Question: Could someone explain exercise 27 of learn python the hard way to me?
Here is an image showing the section i don't understand.

Is it saying that assuming the left column of the table is true, is the answer true?
eg if x = y is not false, is x=y true? yes.
but then.. if x = y is false and true, is x=y true? no??
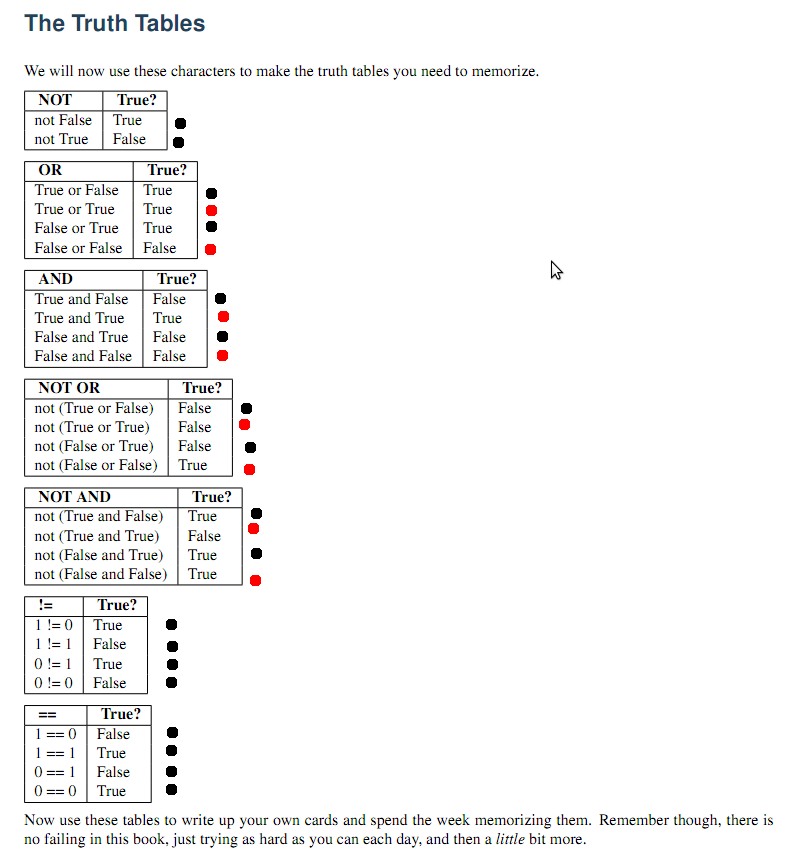
Answer: For each table, if you enter (expression in left-hand column) the result is (corresponding value in right-hand column); the table header shows the operator being explained. So, for example, if you enter "not True" as an expression, the result will be False.
Geeze Louise - look, it's really simple. For example, the AND operator table:
'''
If a is True and b is True, then a AND b is True
If a is True and b is False, then a AND b is False
If a is False and b is True, then a AND b is False
If a is False and b is False, then a AND b is False
'''
This is all the table is trying to tell you - this is how the AND operator works. It takes two true-or-false values and returns a result based on how they combine. The table lists every possible combination of inputs and the result for each - it completely describes everything the operator can do. That's ALL it's trying to say.
Similarly for the other operators:
'''
NOT is "the opposite of": if a is False, then Not a is True
AND is true if "both of" a and b are true
OR is true if "at least one of" a or b is true
== is "equal to", true if a and b have the same value
!= is "not equal to", true if a and b have different values
'''
etc.
It might be easier if you think of some of these operators as electrical circuits (indeed, this analogy is precisely how your computer is built!).
AND is a sequential circuit - power on a wire running to switch A to switch B to a lightbulb. The lightbulb is on exactly and only when switch A is on and switch B is also on.
OR is a parallel circuit - the wire runs to switch A to the lighbulb, and also to switch B to the lightbulb. If either switch is on (or if both are on), the lightbulb is on.
== is a pair of two-way switches - the light is on only if both switches are up or if both switches are down.
Does that help?